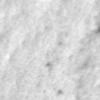
Label: no_change